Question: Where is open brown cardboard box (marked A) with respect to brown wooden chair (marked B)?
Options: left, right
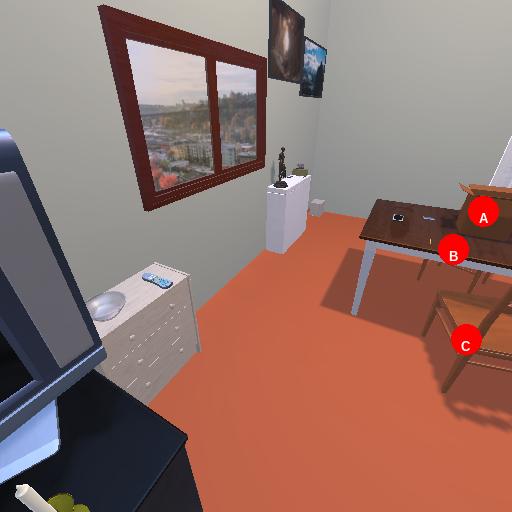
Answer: left